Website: bh-photo
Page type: payment
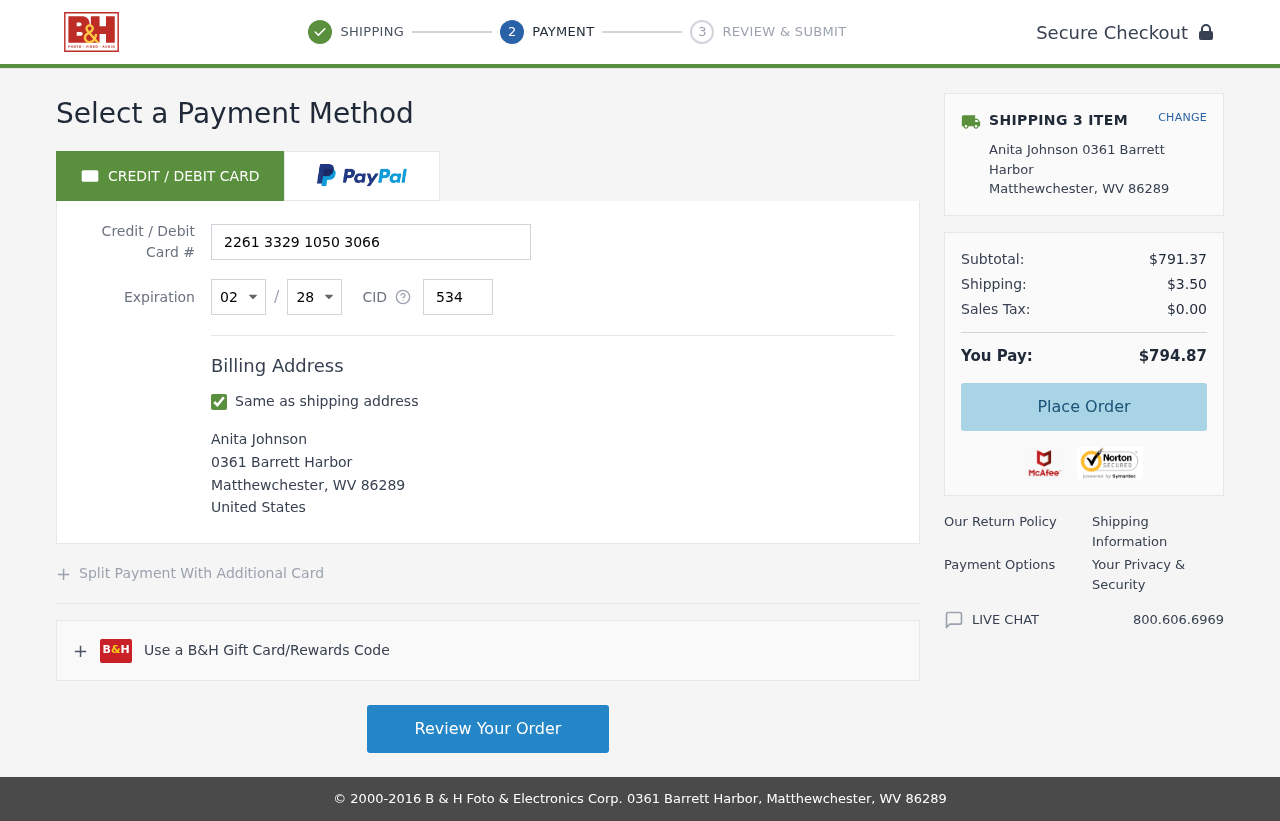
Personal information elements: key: PII_CARD_CVV
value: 534
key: PII_CARD_EXPIRY_MONTH
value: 02
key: PII_CARD_EXPIRY_YEAR
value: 28
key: PII_CARD_NUMBER
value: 2261 3329 1050 3066
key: PII_CITY
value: Matthewchester
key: PII_COUNTRY
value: United States
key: PII_FULLNAME
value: Anita Johnson
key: PII_POSTCODE
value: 86289
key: PII_STATE_ABBR
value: WV
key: PII_STREET
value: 0361 Barrett Harbor
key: PII_FULLNAME2
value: Anita Johnson
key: PII_STREET2
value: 0361 Barrett Harbor
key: PII_CITY2
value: Matthewchester
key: PII_STATE_ABBR2
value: WV
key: PII_POSTCODE2
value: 86289
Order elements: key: ORDER_NUM_ITEMS
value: SHIPPING 3 ITEM
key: ORDER_SUBTOTAL
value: $791.37
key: ORDER_SHIPPING_COST
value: $3.50
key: ORDER_TAX
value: $0.00
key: ORDER_TOTAL
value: $794.87